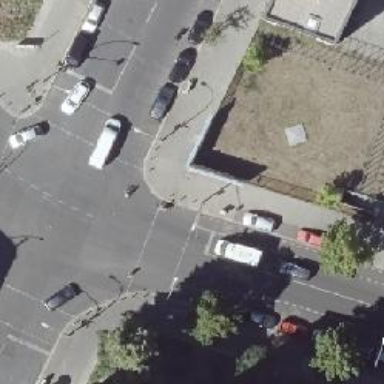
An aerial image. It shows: Tertiary road with asphalt surface. There is lane for cyclists on both sides of the road.